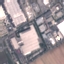
Land use / land cover class: Industrial